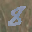
Label: 8